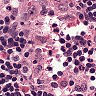
Metastatic tissue present: no